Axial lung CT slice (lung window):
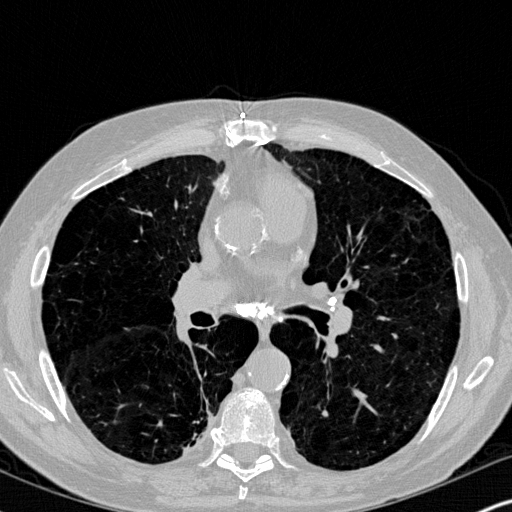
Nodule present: yes
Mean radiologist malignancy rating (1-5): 3